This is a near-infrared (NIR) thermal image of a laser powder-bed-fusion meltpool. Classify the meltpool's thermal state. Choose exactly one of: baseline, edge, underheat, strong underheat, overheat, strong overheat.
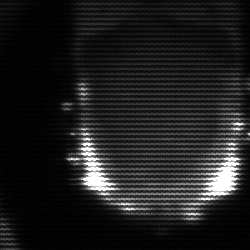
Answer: strong underheat